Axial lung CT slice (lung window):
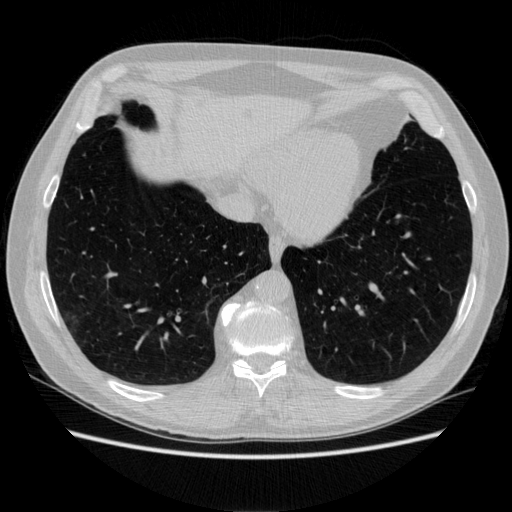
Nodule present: no